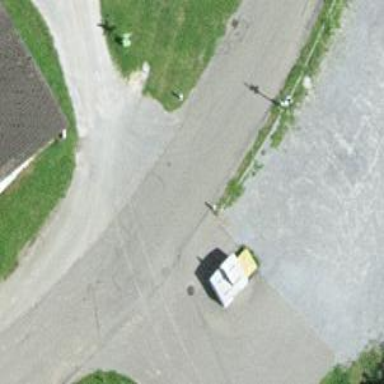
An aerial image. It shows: Tertiary road.